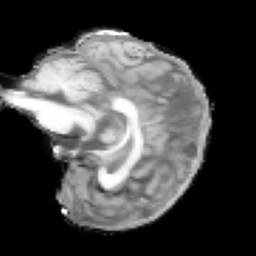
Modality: T1w
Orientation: sagittal